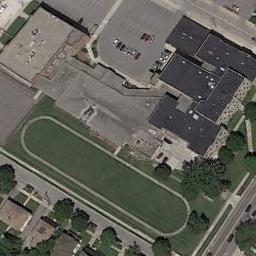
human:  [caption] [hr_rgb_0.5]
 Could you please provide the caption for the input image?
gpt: The ground track field is surrounded by some buildings and a parking lot .

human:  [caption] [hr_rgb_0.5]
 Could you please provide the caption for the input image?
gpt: There are many buildings next to the ground track field .

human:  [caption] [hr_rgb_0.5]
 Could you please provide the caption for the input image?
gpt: The track and field is next to the lawn and vegetation, With many buildings next to it .

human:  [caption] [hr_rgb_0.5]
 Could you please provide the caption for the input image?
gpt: There is a building and green space around the track .

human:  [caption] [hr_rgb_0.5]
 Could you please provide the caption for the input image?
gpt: A ground track filed with a yellow track and some gray buildings beside .